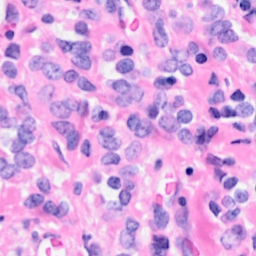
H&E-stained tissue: Breast